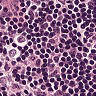
Metastatic tissue present: yes